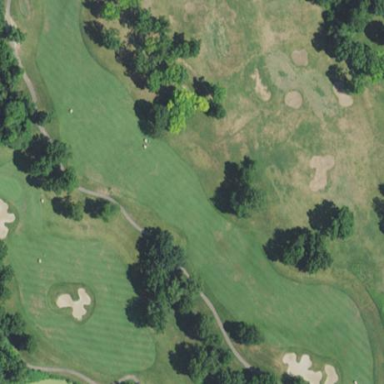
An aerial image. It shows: Golf fairway surrounded by grass.